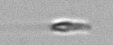
Label: flagellate_morphotype3